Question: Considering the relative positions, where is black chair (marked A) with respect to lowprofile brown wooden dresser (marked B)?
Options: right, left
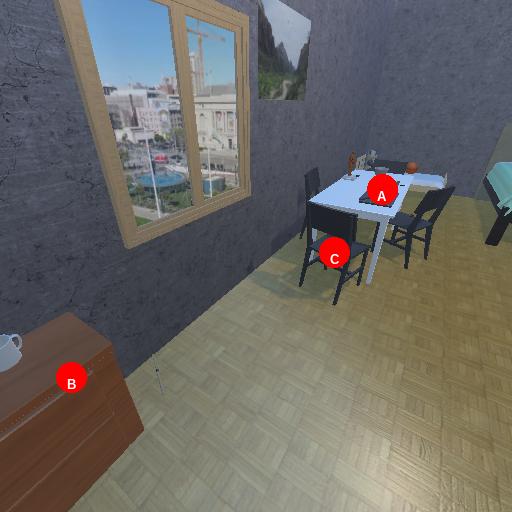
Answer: right